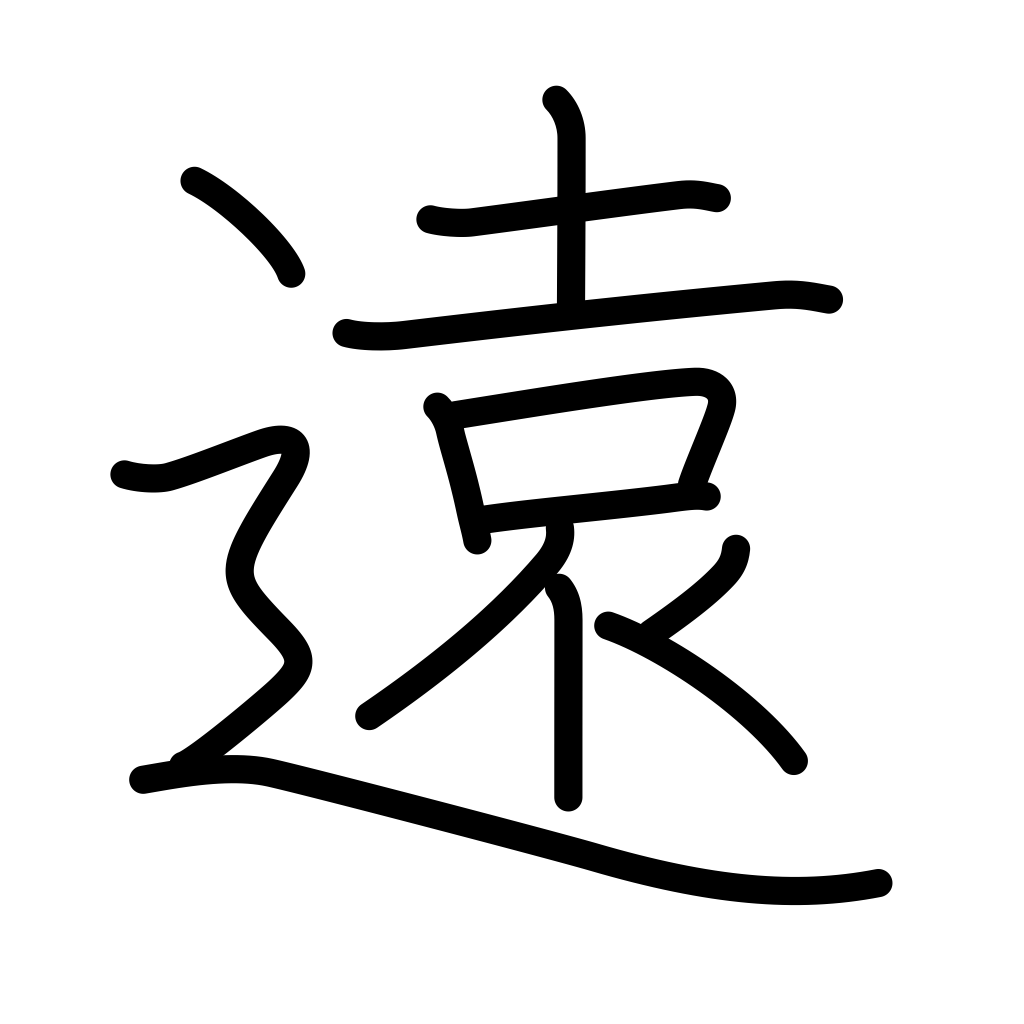
Meaning: distant, far